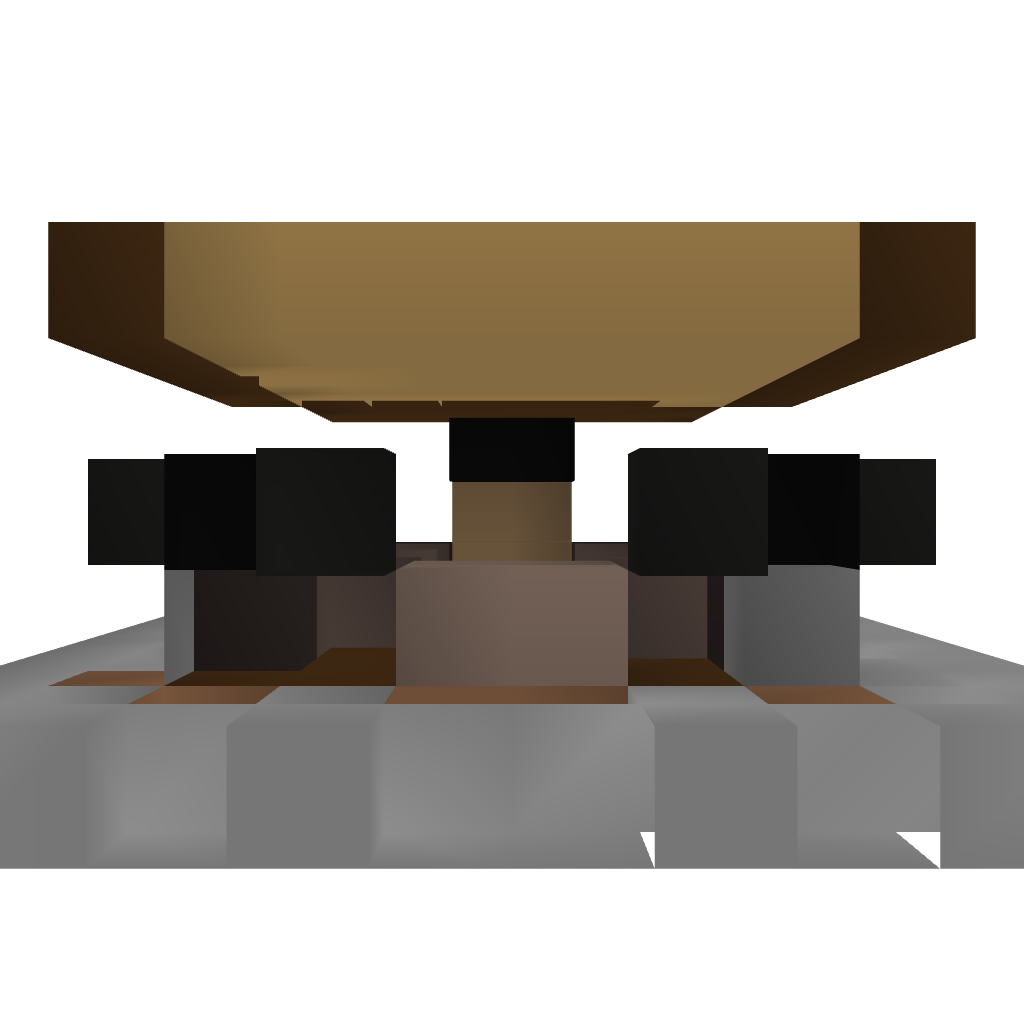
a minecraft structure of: Starter House